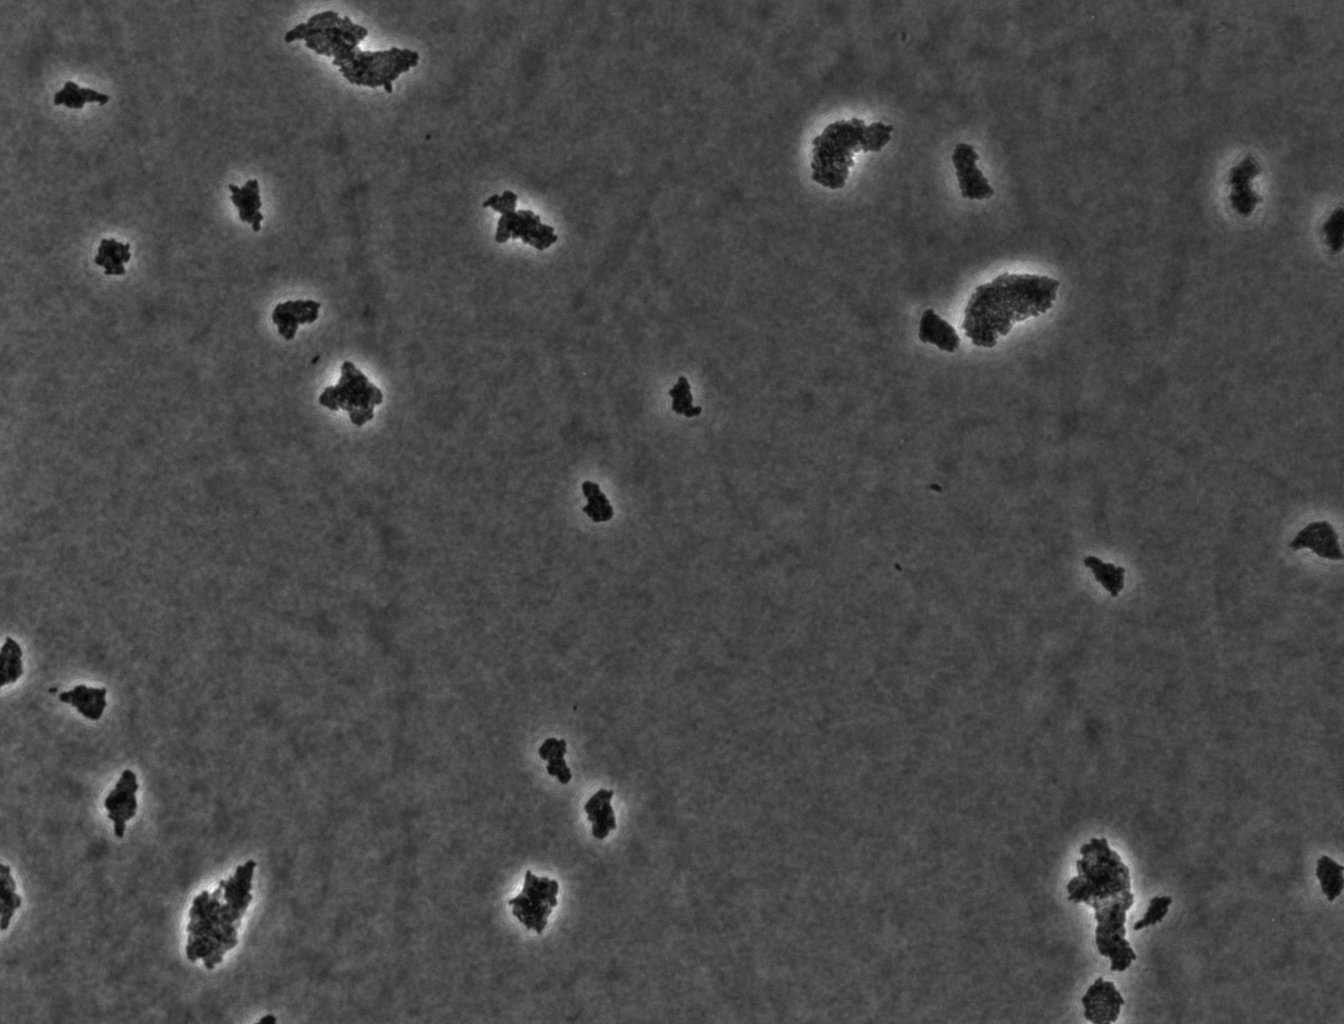
various_fewshot